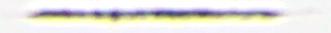
Label: Rhizosolenia